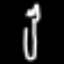
Label: fork